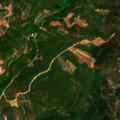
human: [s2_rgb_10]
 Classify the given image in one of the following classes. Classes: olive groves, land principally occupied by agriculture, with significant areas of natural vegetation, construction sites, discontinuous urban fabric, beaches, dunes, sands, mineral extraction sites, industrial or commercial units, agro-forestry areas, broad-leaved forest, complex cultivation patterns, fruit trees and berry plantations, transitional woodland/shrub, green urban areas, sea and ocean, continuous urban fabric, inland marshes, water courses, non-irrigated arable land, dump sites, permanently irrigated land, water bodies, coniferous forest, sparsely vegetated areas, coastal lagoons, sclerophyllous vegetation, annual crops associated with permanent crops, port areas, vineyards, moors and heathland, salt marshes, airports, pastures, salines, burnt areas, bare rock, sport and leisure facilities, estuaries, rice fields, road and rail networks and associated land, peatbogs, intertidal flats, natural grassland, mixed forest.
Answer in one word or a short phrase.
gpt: olive groves, complex cultivation patterns, land principally occupied by agriculture, with significant areas of natural vegetation, mixed forest, sclerophyllous vegetation, transitional woodland/shrub